Question: Hello I'm having a problem creating this complex table can somebody help me out
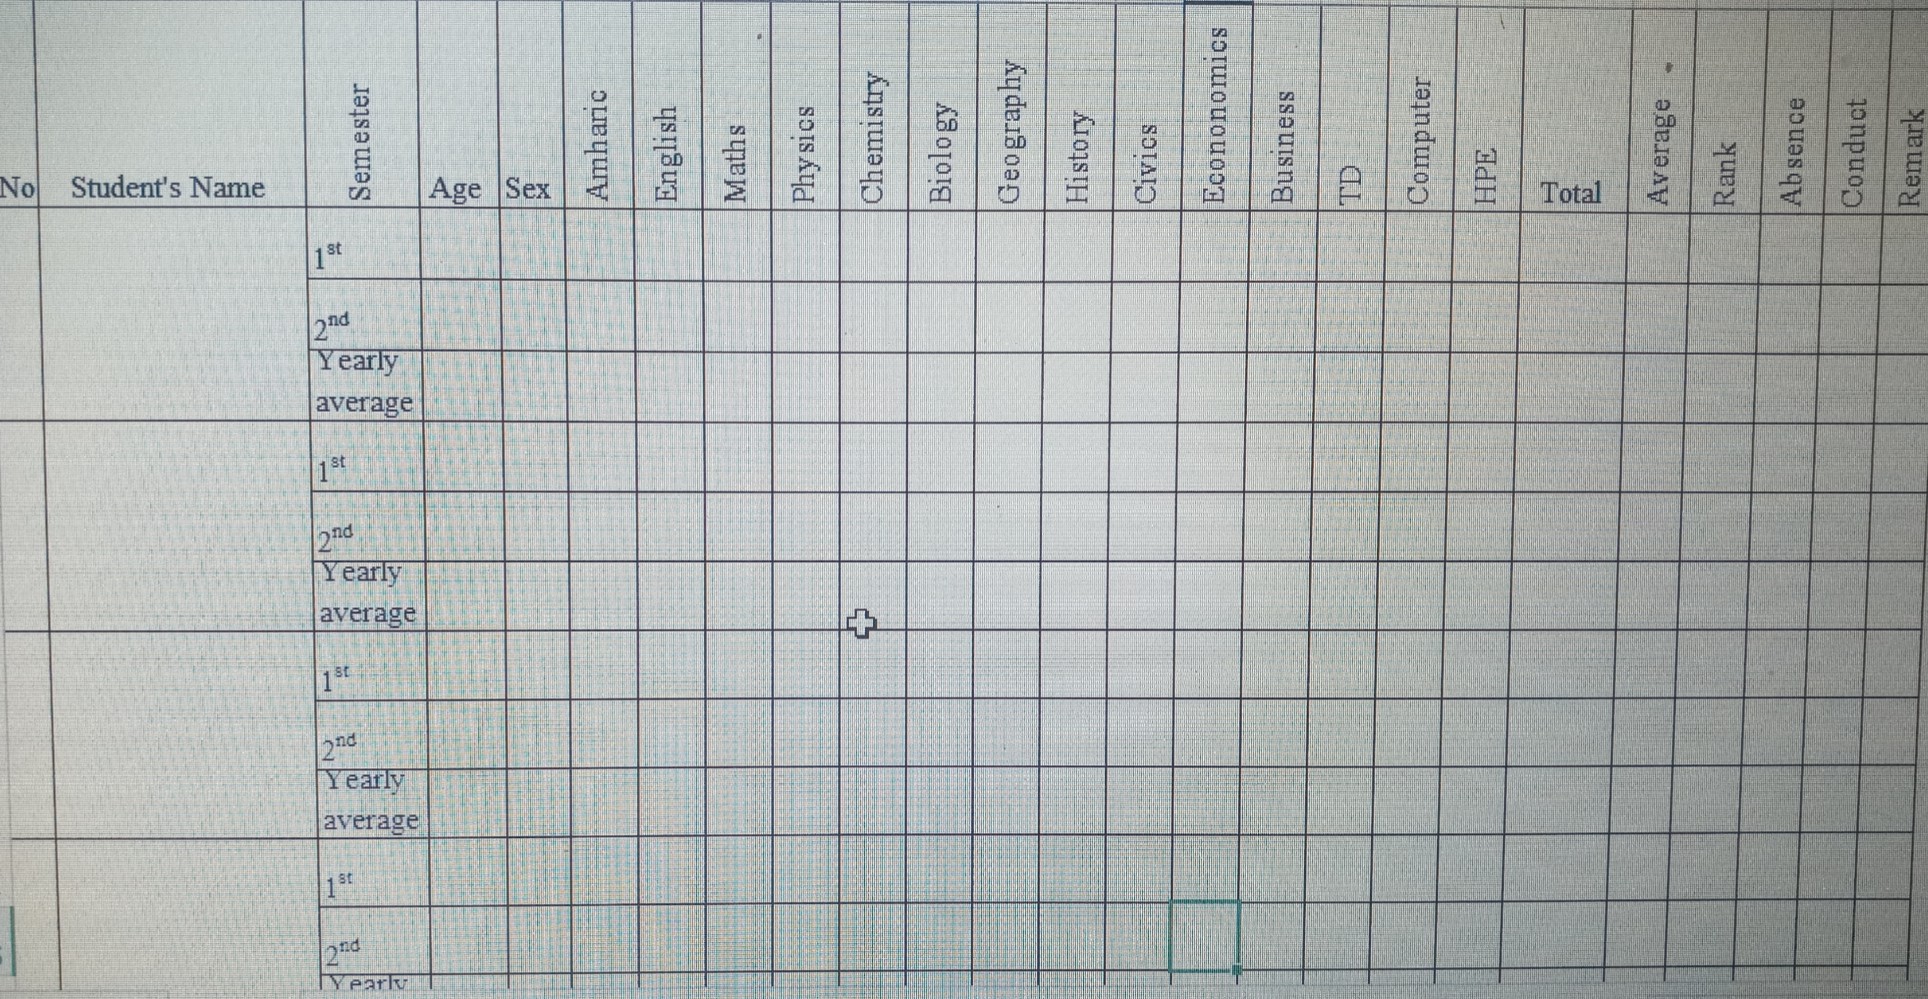
Answer: may be this will help you.
'''
<style>
.rotate90deg{
transform:rotate(-90deg);
margin-bottom:18px;
}
</style>
<table width="100%" border="1" cellspacing="0" cellpadding="5">
<tr>
<td width="3%" height="55" valign="bottom">No.</td>
<td width="5%" valign="bottom">Student's Name</td>
<td width="5%" valign="bottom"><div class="rotate90deg">Semester</div></td>
<td width="3%" valign="bottom">Age</td>
<td width="3%" valign="bottom">Sex</td>
<td width="4%" valign="bottom"><div class="rotate90deg">English</div></td>
<td width="4%" valign="bottom"><div class="rotate90deg">Maths</div></td>
<td width="73%" valign="bottom"></td>
</tr>
<tr>
<td rowspan="3">&nbsp;</td>
<td rowspan="3">&nbsp;</td>
<td>&nbsp;</td>
<td>&nbsp;</td>
<td>&nbsp;</td>
<td>&nbsp;</td>
<td>&nbsp;</td>
<td>&nbsp;</td>
</tr>
<tr>
<td>&nbsp;</td>
<td>&nbsp;</td>
<td>&nbsp;</td>
<td>&nbsp;</td>
<td>&nbsp;</td>
<td>&nbsp;</td>
</tr>
<tr>
<td>&nbsp;</td>
<td>&nbsp;</td>
<td>&nbsp;</td>
<td>&nbsp;</td>
<td>&nbsp;</td>
<td>&nbsp;</td>
</tr>
<tr>
<td rowspan="3">&nbsp;</td>
<td rowspan="3">&nbsp;</td>
<td>&nbsp;</td>
<td>&nbsp;</td>
<td>&nbsp;</td>
<td>&nbsp;</td>
<td>&nbsp;</td>
<td>&nbsp;</td>
</tr>
<tr>
<td>&nbsp;</td>
<td>&nbsp;</td>
<td>&nbsp;</td>
<td>&nbsp;</td>
<td>&nbsp;</td>
<td>&nbsp;</td>
</tr>
<tr>
<td>&nbsp;</td>
<td>&nbsp;</td>
<td>&nbsp;</td>
<td>&nbsp;</td>
<td>&nbsp;</td>
<td>&nbsp;</td>
</tr>
<tr>
<td rowspan="3">&nbsp;</td>
<td rowspan="3">&nbsp;</td>
<td>&nbsp;</td>
<td>&nbsp;</td>
<td>&nbsp;</td>
<td>&nbsp;</td>
<td>&nbsp;</td>
<td>&nbsp;</td>
</tr>
<tr>
<td>&nbsp;</td>
<td>&nbsp;</td>
<td>&nbsp;</td>
<td>&nbsp;</td>
<td>&nbsp;</td>
<td>&nbsp;</td>
</tr>
<tr>
<td>&nbsp;</td>
<td>&nbsp;</td>
<td>&nbsp;</td>
<td>&nbsp;</td>
<td>&nbsp;</td>
<td>&nbsp;</td>
</tr>
</table>
'''